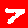
Digit: 7